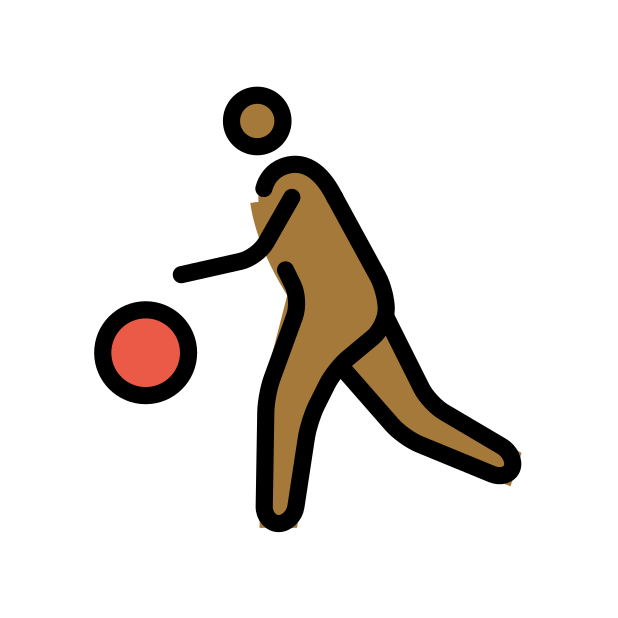
person bouncing ball: medium-dark skin tone